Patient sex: M
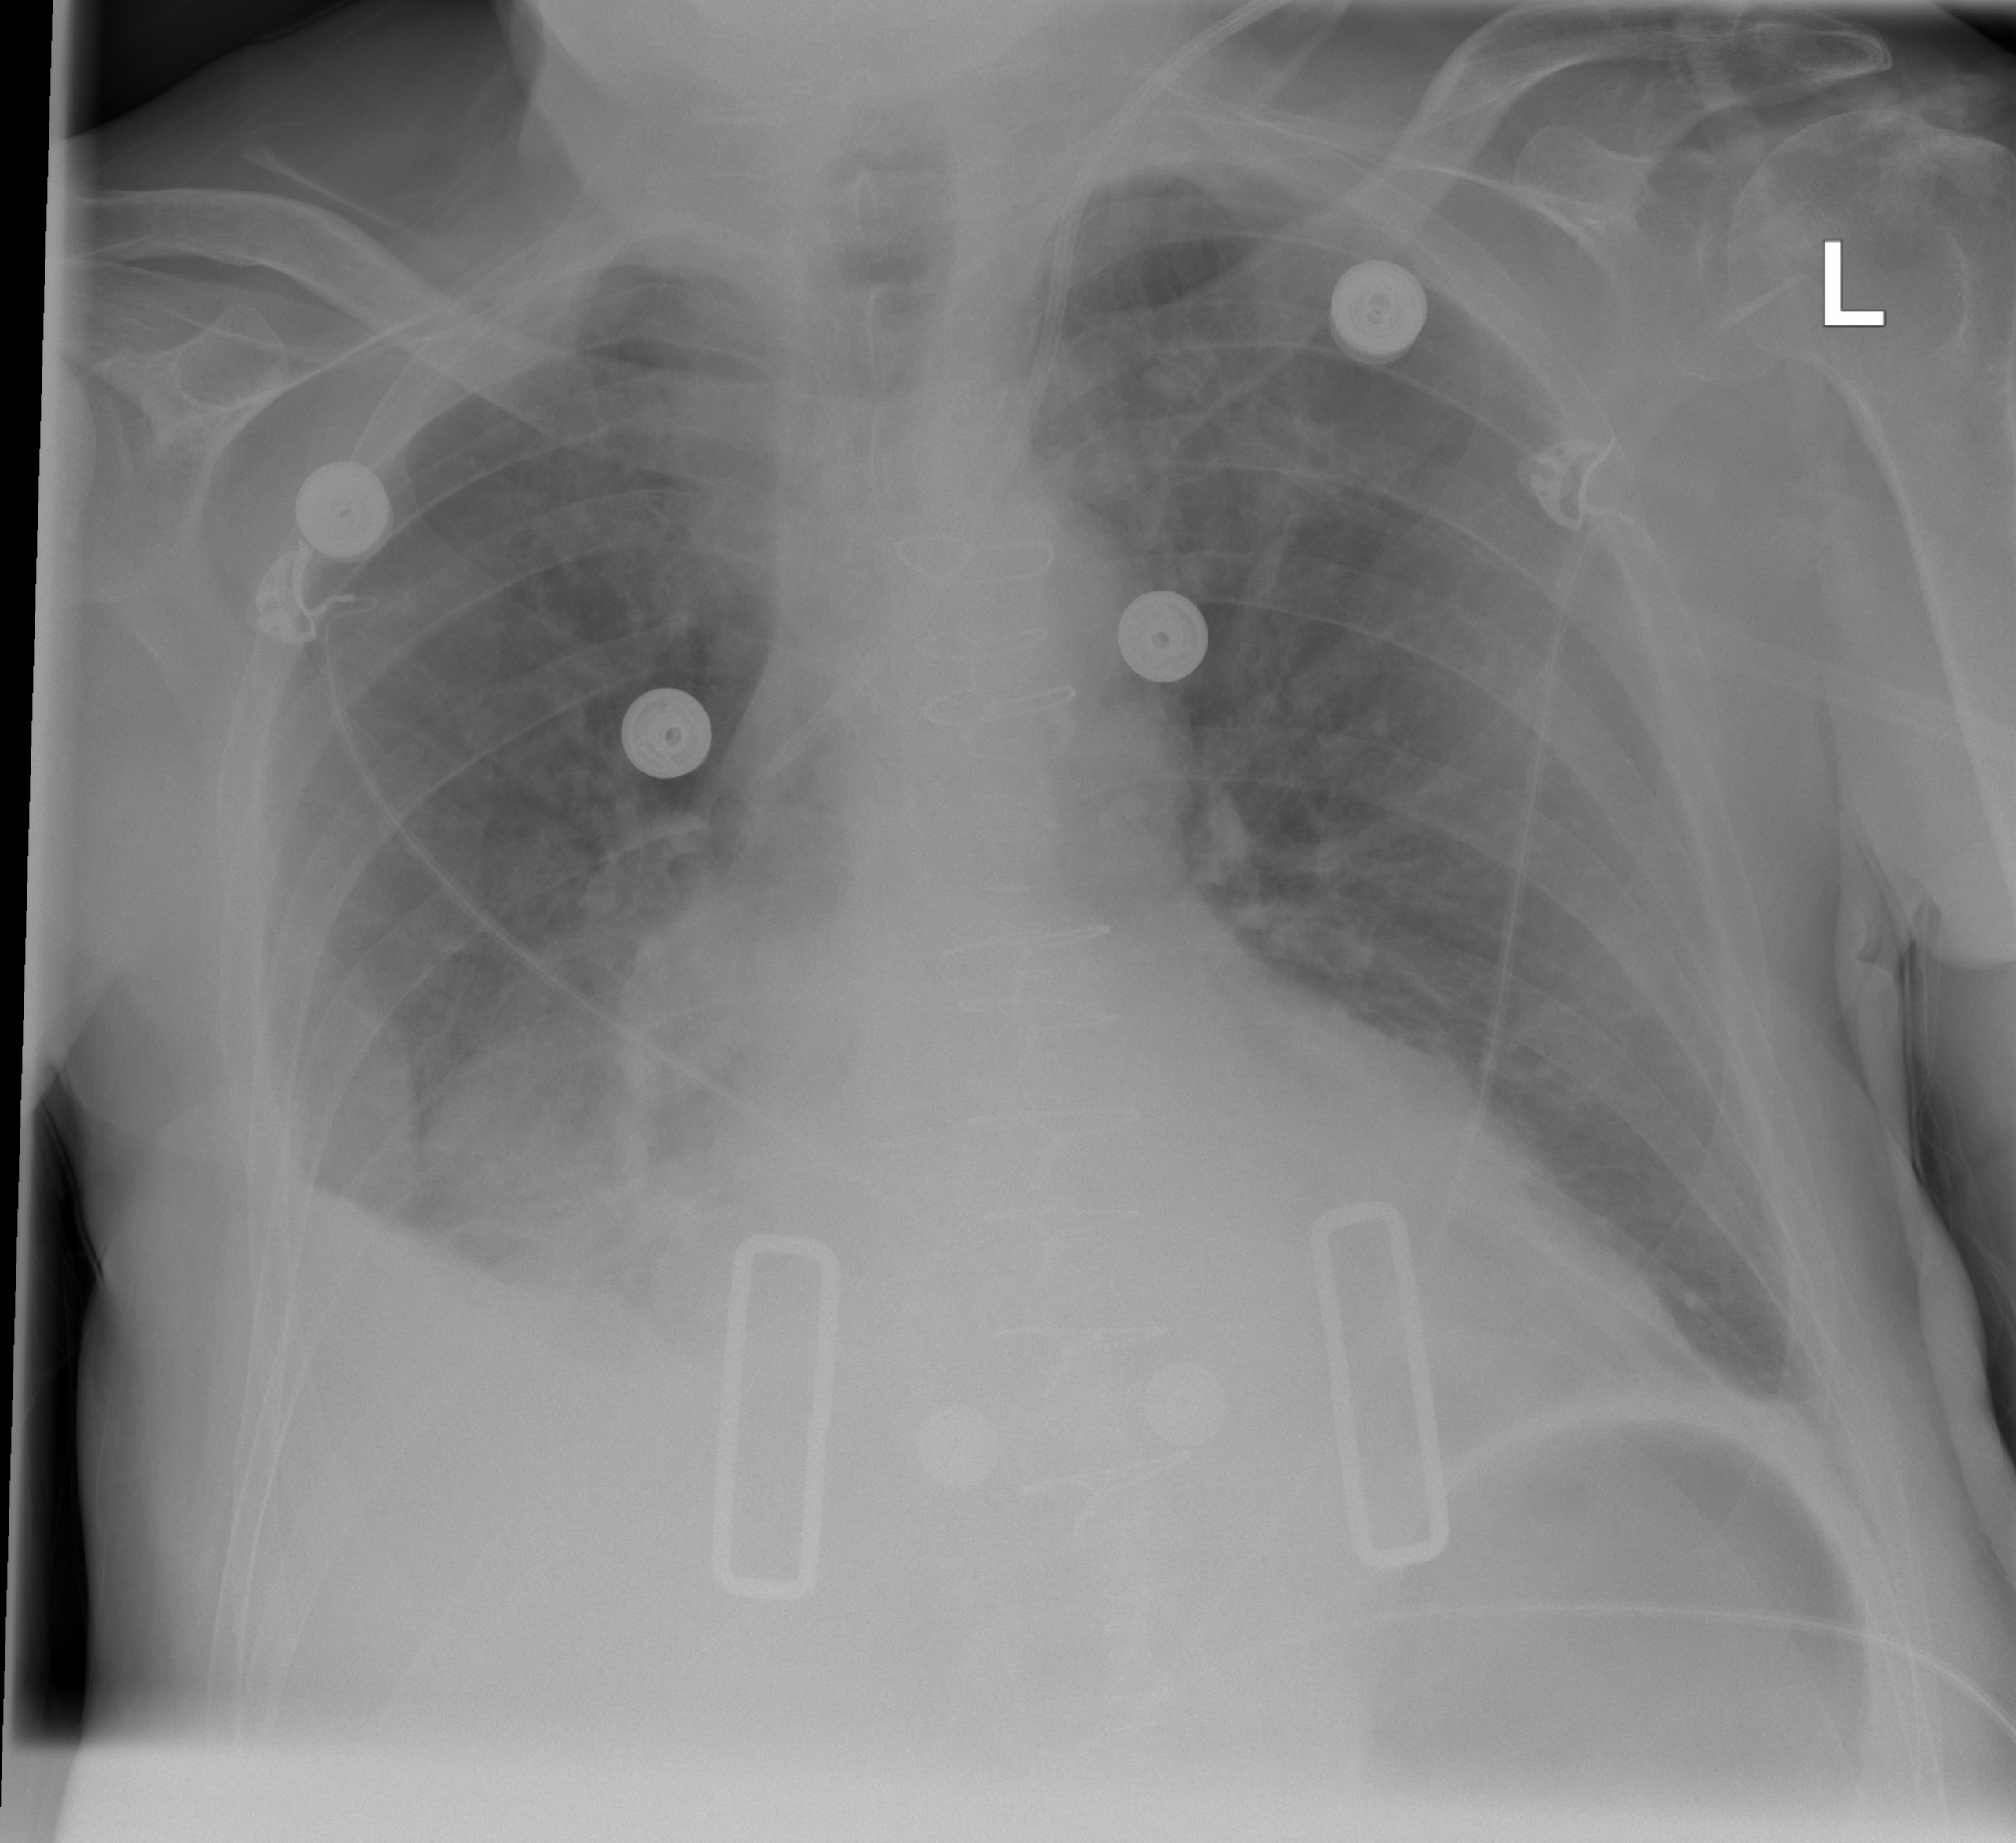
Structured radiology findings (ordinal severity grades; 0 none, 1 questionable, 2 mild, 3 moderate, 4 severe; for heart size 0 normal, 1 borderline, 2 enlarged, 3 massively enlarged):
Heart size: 1
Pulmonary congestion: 2
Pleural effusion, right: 3
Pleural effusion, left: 2
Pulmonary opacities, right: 1
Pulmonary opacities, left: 0
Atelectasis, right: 2
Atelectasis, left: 2